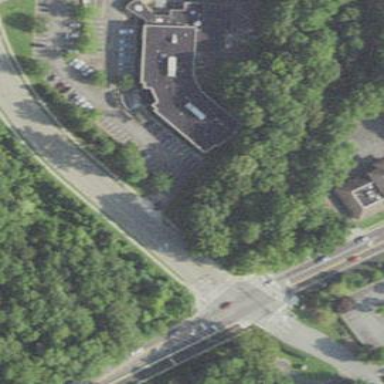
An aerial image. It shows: Commercial building.